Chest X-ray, PA view. Patient: 39 years old, sex F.
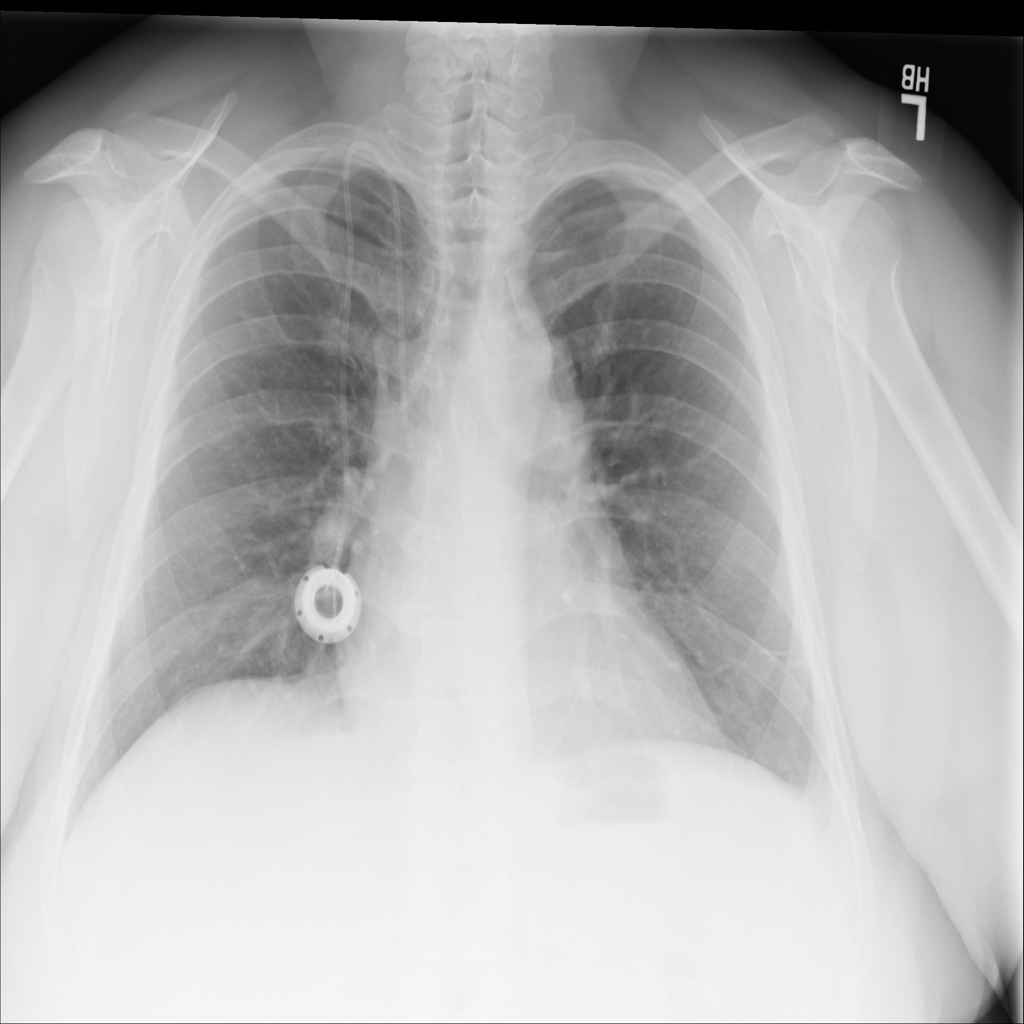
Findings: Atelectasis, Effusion